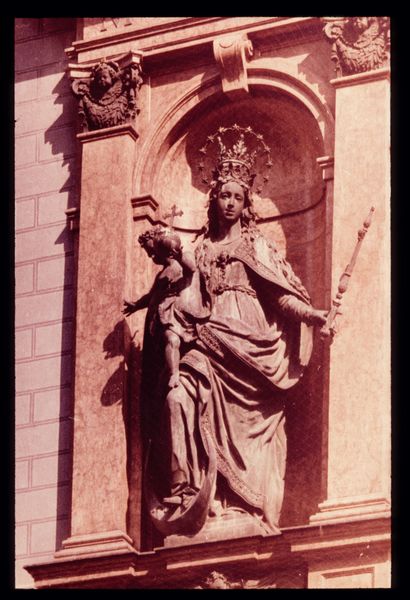
Titel: Patrona Boiariae
Künstler: Hans Krumper
Standort: München
Institution: Residenz
Schlagwörter: fuß, schatten, umhang, ausschnitt, fenster, frau, kleid, licht, marmor, schwarz, säule, säulen, weiss, dame, rot, wand, architektur, barock, bibel, falten, gesicht, sockel, stein, gesten, kirche, sonne, figur, gewand, haare, mantel, adel, kind, klassizismus, mutter, krone, renaissance, rosa, engel, putto, skulptur, statue, bewegt, apfel, relief, liebe, bogen, fassade, italien, venedig, stab, mauer, farbe, backstein, baby, pilaster, sepia, rundbogen, vorsprung, ornamente, draperie, stuck, bronze, faltenwurf, plastik, knie, tor, foto, fotografie, photographie, nische, mond, hauswand, kreuz, münchen, jungfrau, mondsichel, sichel, sterne, kugel, kranz, personifikation, architrav, kapitelle, kathedrale, rom, kapitell, photo, rustika, schlussstein, sims, heiligenschein, gesims, nimbus, sandstein, farbfoto, christus, jesus, residenz, offenheit, säulenkapitell, toga, apsis, religiös, rötlich, aussen, korinth, naturalistisch, konche, königin, heilige, laute, niesche, außenraum, schnecke, spielbein, heilig, maria, madonna, jesu, mutter gottes, fotographie, sakralbau, insignien, zepter, szepter, mamor, königsplatz, kapitel, basilika, lisenen, bauplastik, gottesmutter, feston, ädikula, figut, barok, saulen, jesuskind, bauschmuck, bavaria, kleide, königing, süddeutsch, patina, nischenfigur, heilgenschein, himmelskönigin, mariendarstellung, gottes, gerhard, caritas, halbrelief, ikonologie, korona, patrona bavariae, krumper, kirchenfassade, zwei figuren, mutter mit kind, rotstich, apokalyptisches weib, steinfigur, ganze figur, mondsichelmadonna, stature, nieschenfigur, regentenstab, immaculata, sternenkranz, kaitelle, fassae, hubert gerhard, apokalyptische frau, architekturgebunden, christus kind, fassadenskulptur, gekrönte, gotischerbogen, hans krumper, jesulein, kigel, mttergottes, patrona, patrona bojarae, lilienzepter, alkove, fette tante, halbmuschel